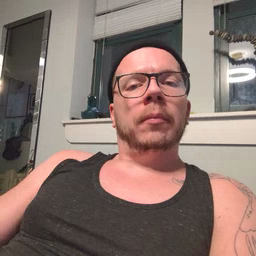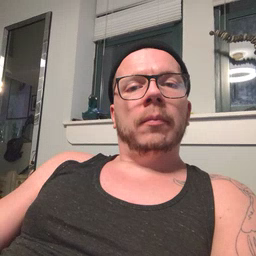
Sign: grandpa